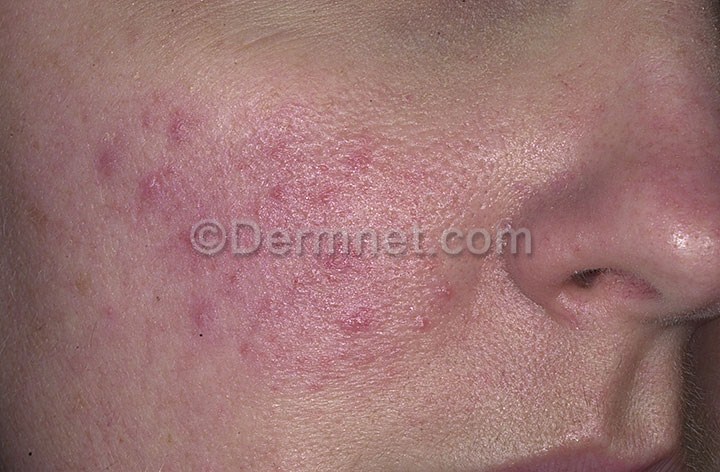
Disease: Acne and Rosacea Photos